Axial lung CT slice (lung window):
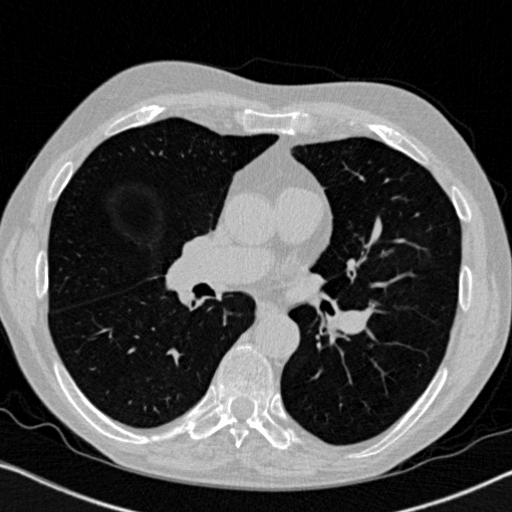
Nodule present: no